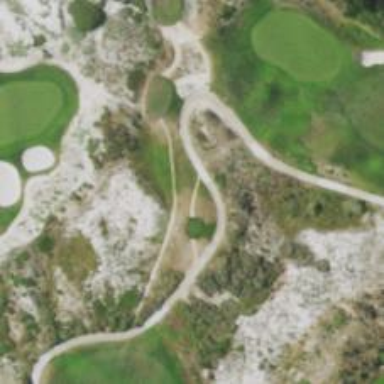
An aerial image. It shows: Path used for both walking and golf.